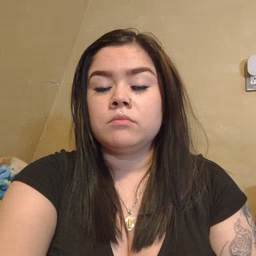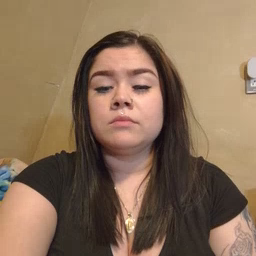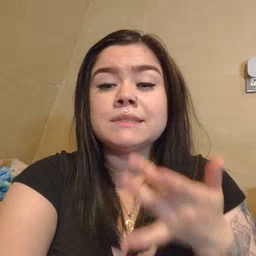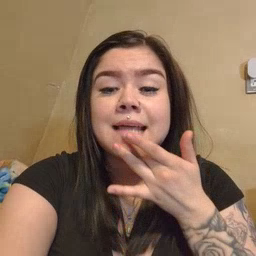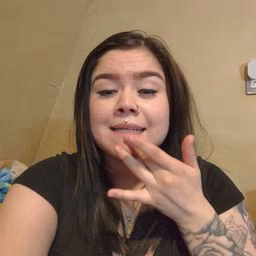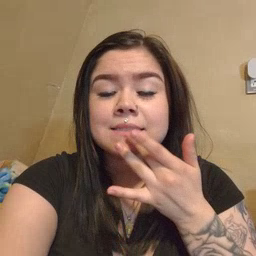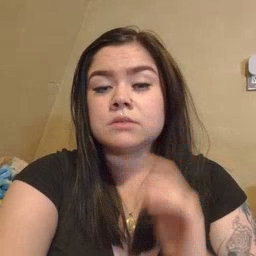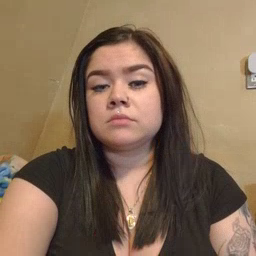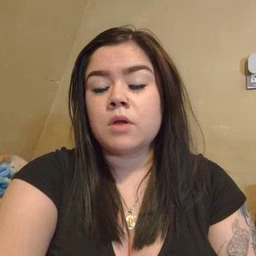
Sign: taste